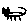
Label: cat